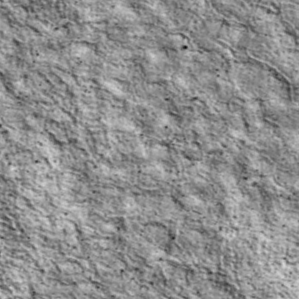
Label: non_frost